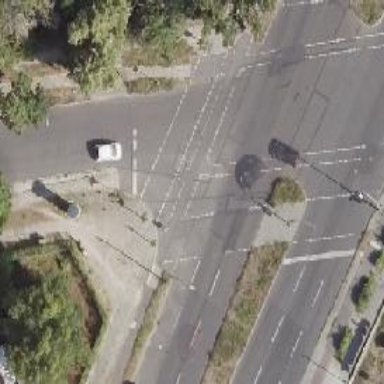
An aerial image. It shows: Road crossing with traffic signals.